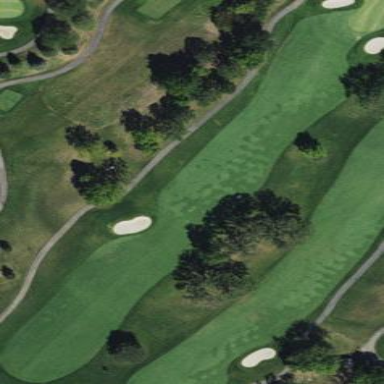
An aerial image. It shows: Well-maintained grassy area designated as golf fairway. It is part of golf sport facility.